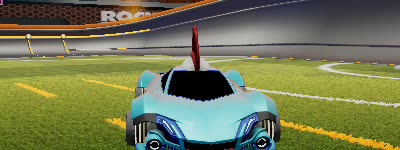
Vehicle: werewolf